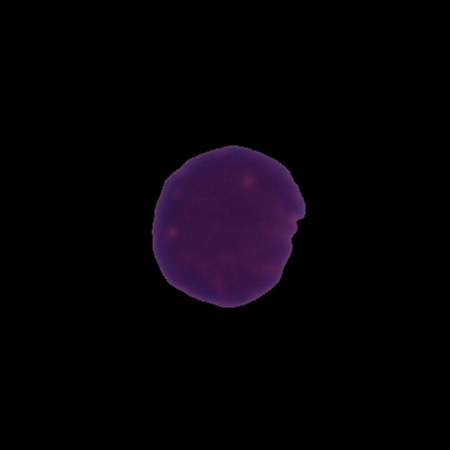
Label: healthy